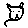
Label: cat